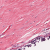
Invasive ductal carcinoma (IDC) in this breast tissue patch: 0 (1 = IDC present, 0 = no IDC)